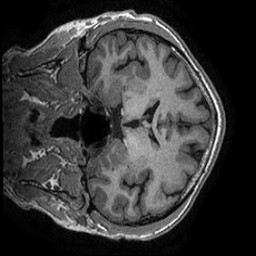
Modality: T1w
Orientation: coronal
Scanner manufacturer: ge
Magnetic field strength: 3 T
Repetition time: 0.006364 s
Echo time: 0.002788 s